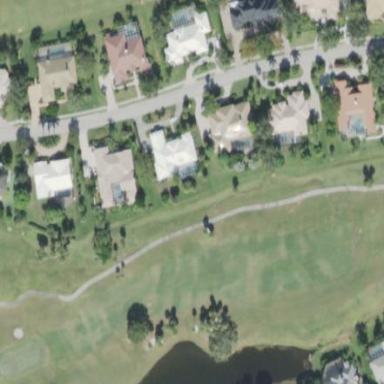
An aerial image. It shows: Area with grass used as rough in golf course.